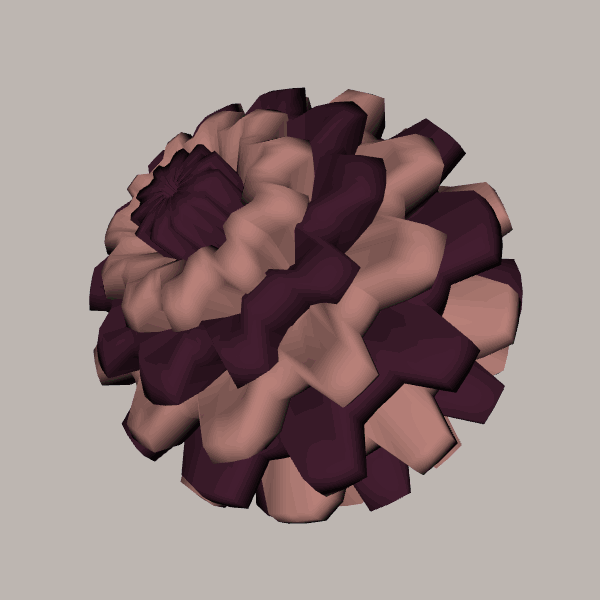
Background: light